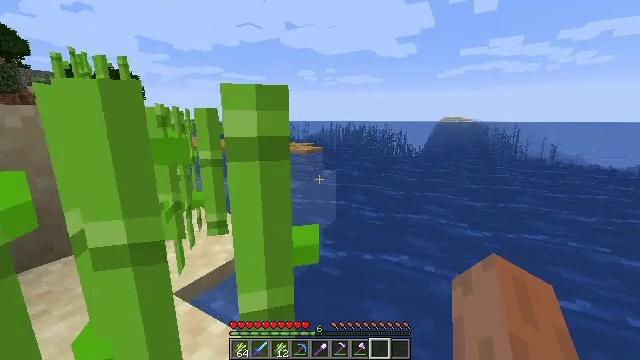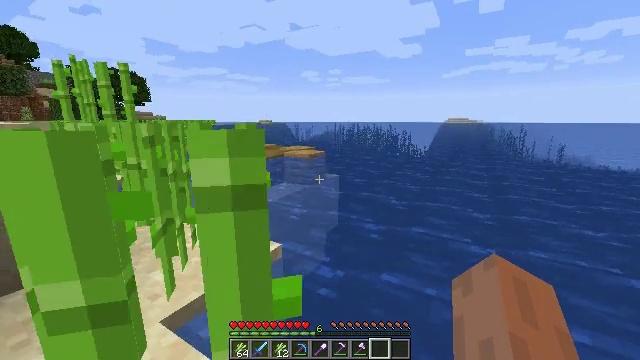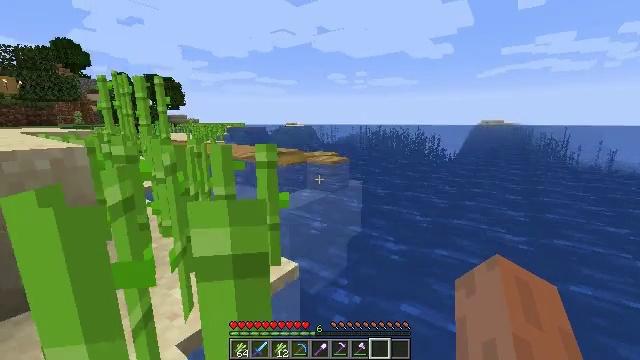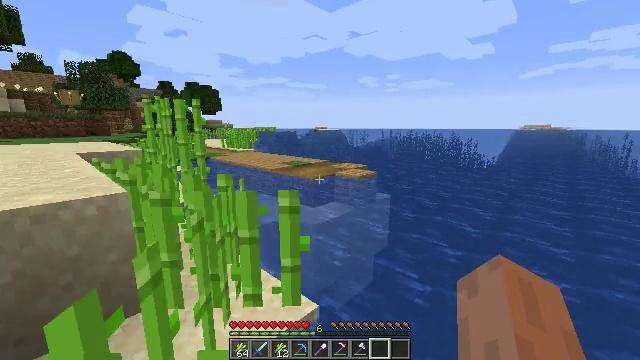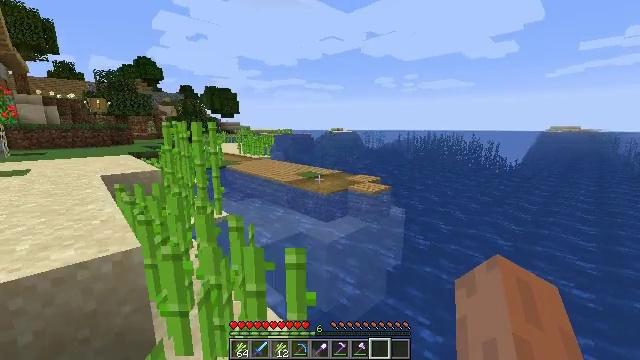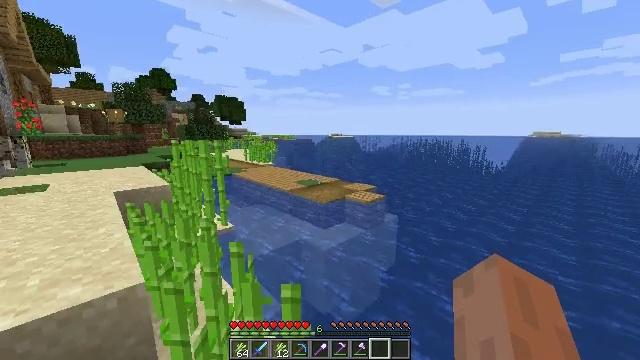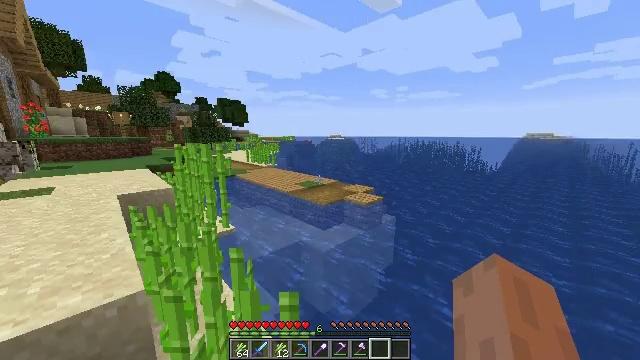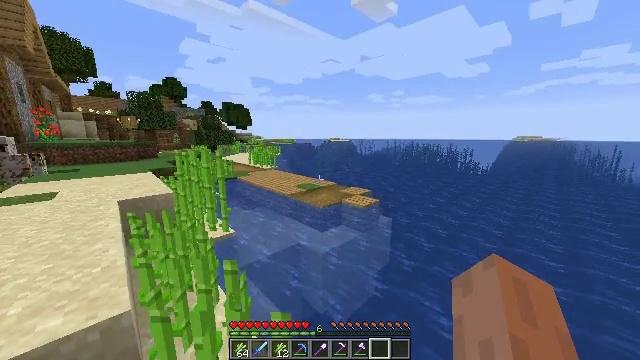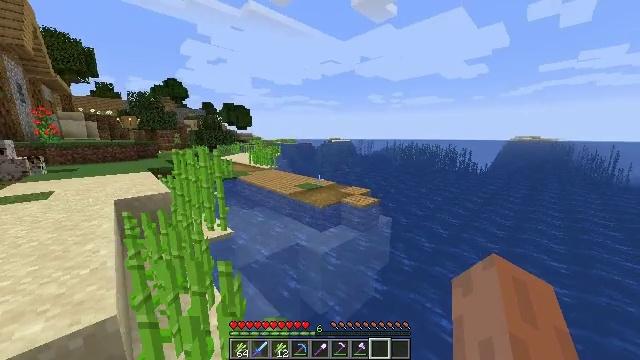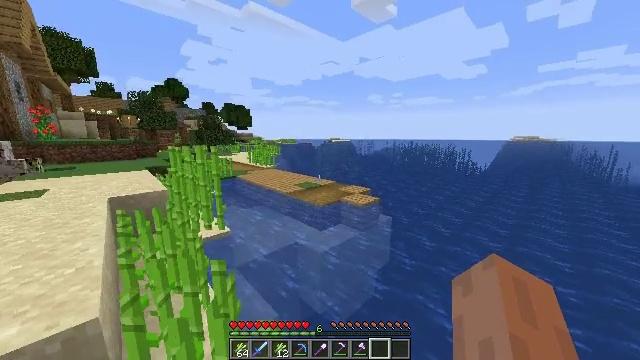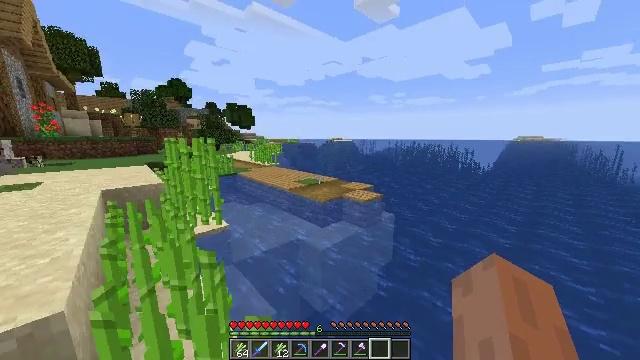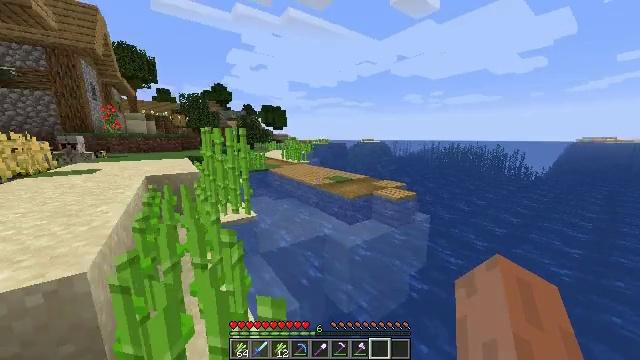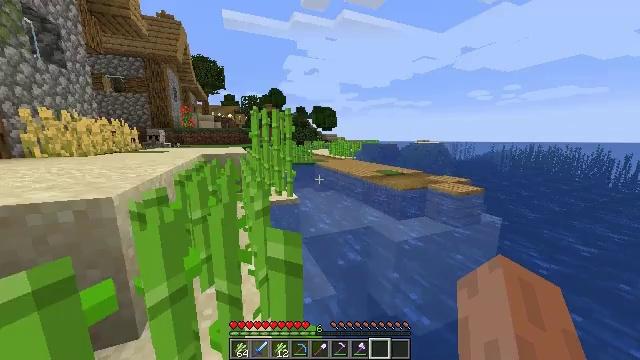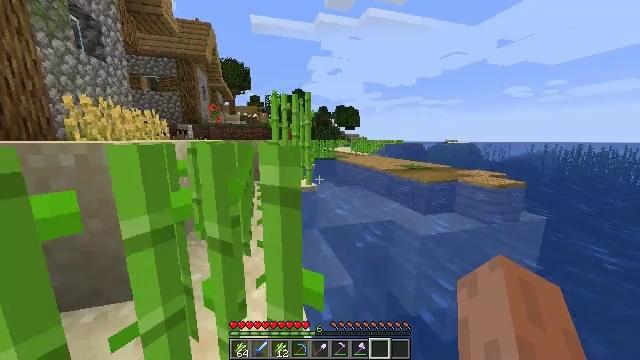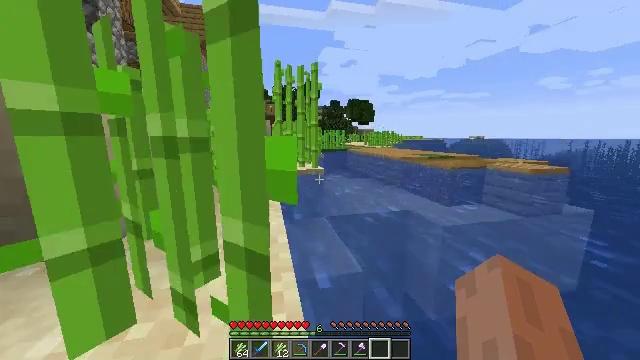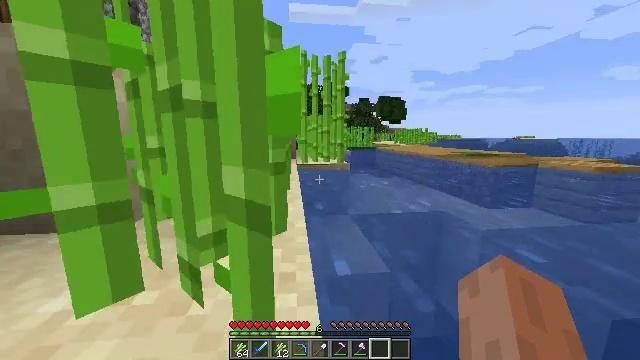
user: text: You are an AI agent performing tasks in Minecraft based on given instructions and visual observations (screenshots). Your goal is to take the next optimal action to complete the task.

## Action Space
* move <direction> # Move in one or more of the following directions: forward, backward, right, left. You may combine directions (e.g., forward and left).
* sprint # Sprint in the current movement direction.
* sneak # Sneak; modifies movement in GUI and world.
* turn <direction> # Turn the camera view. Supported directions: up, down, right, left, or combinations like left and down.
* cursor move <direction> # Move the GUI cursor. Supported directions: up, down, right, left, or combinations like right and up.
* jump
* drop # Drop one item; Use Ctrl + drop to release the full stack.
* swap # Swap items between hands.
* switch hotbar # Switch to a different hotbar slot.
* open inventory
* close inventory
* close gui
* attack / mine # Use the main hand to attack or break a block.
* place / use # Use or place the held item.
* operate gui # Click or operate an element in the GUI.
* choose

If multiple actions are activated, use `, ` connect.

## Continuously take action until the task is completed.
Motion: motion action
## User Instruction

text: Mine the sugar cane near rivers.
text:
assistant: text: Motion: move forward, sprint, jump
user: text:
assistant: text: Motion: move forward, sprint, turn left, jump
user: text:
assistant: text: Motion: move forward, sprint, turn left, jump
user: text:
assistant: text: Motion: move forward, sprint, turn left, jump
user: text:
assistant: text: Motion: move forward, sprint, jump
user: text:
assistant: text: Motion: move forward, sprint
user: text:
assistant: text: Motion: move forward, sprint
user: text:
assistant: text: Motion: move forward, sprint
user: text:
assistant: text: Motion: move forward, sprint
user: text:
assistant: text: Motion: move forward, sprint
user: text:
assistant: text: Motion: move forward, sprint, turn left
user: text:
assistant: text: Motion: move forward, sprint, turn left
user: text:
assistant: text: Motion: move forward, sprint, turn left
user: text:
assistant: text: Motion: move forward, sprint, turn left
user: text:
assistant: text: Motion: move forward, sprint, turn left, jump
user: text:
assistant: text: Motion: move forward, sprint, turn left, jump
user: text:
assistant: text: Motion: move forward, sprint, turn left, jump
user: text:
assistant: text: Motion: move forward, sprint, turn left, jump
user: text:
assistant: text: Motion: move forward, sprint, turn left, jump
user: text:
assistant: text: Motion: move forward, sprint, jump
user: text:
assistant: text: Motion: move forward, sprint, turn left, jump
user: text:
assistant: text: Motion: move forward, sprint, jump
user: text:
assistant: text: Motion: move forward, sprint, turn left, jump
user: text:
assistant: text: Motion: move forward, sprint, turn left, jump
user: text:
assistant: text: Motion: move forward, sprint, jump
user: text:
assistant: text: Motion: move forward, sprint, jump
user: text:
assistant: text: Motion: move forward, sprint, jump
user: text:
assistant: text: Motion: move forward, sprint, jump
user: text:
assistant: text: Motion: move forward, sprint, jump
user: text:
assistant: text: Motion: move forward, sprint, jump